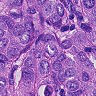
Metastatic tissue present: yes